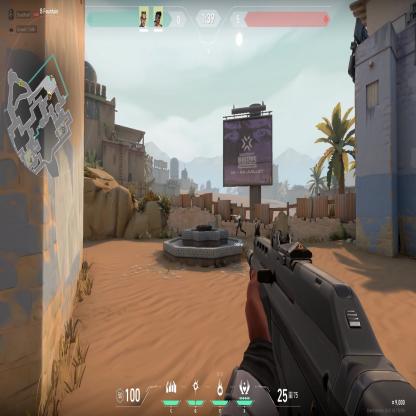
Label: teammate